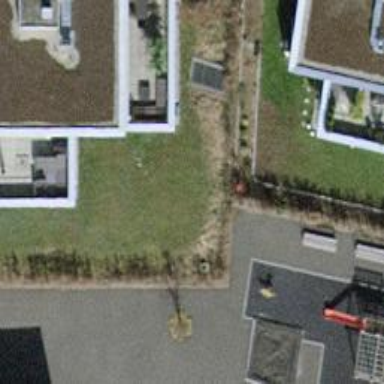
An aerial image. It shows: Hedge acting as barrier.